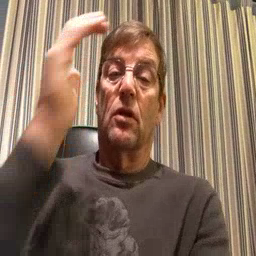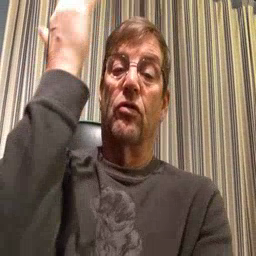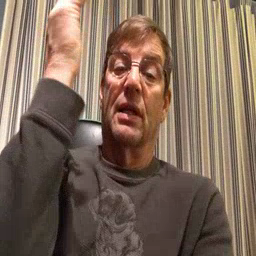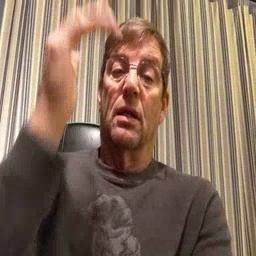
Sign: tree